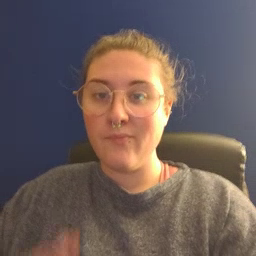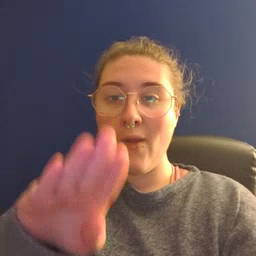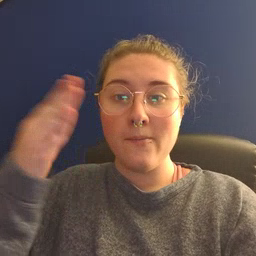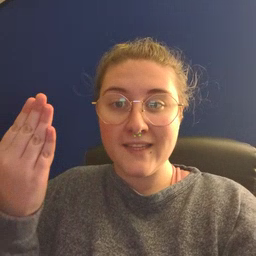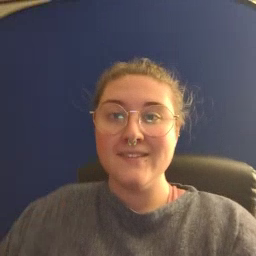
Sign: open